Field crop: tomato
Growth stage: 1
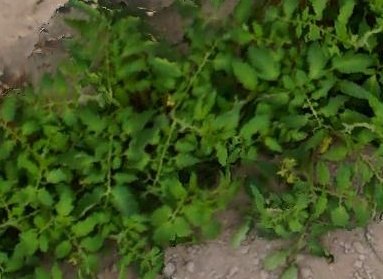
Species: tomato